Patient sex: M
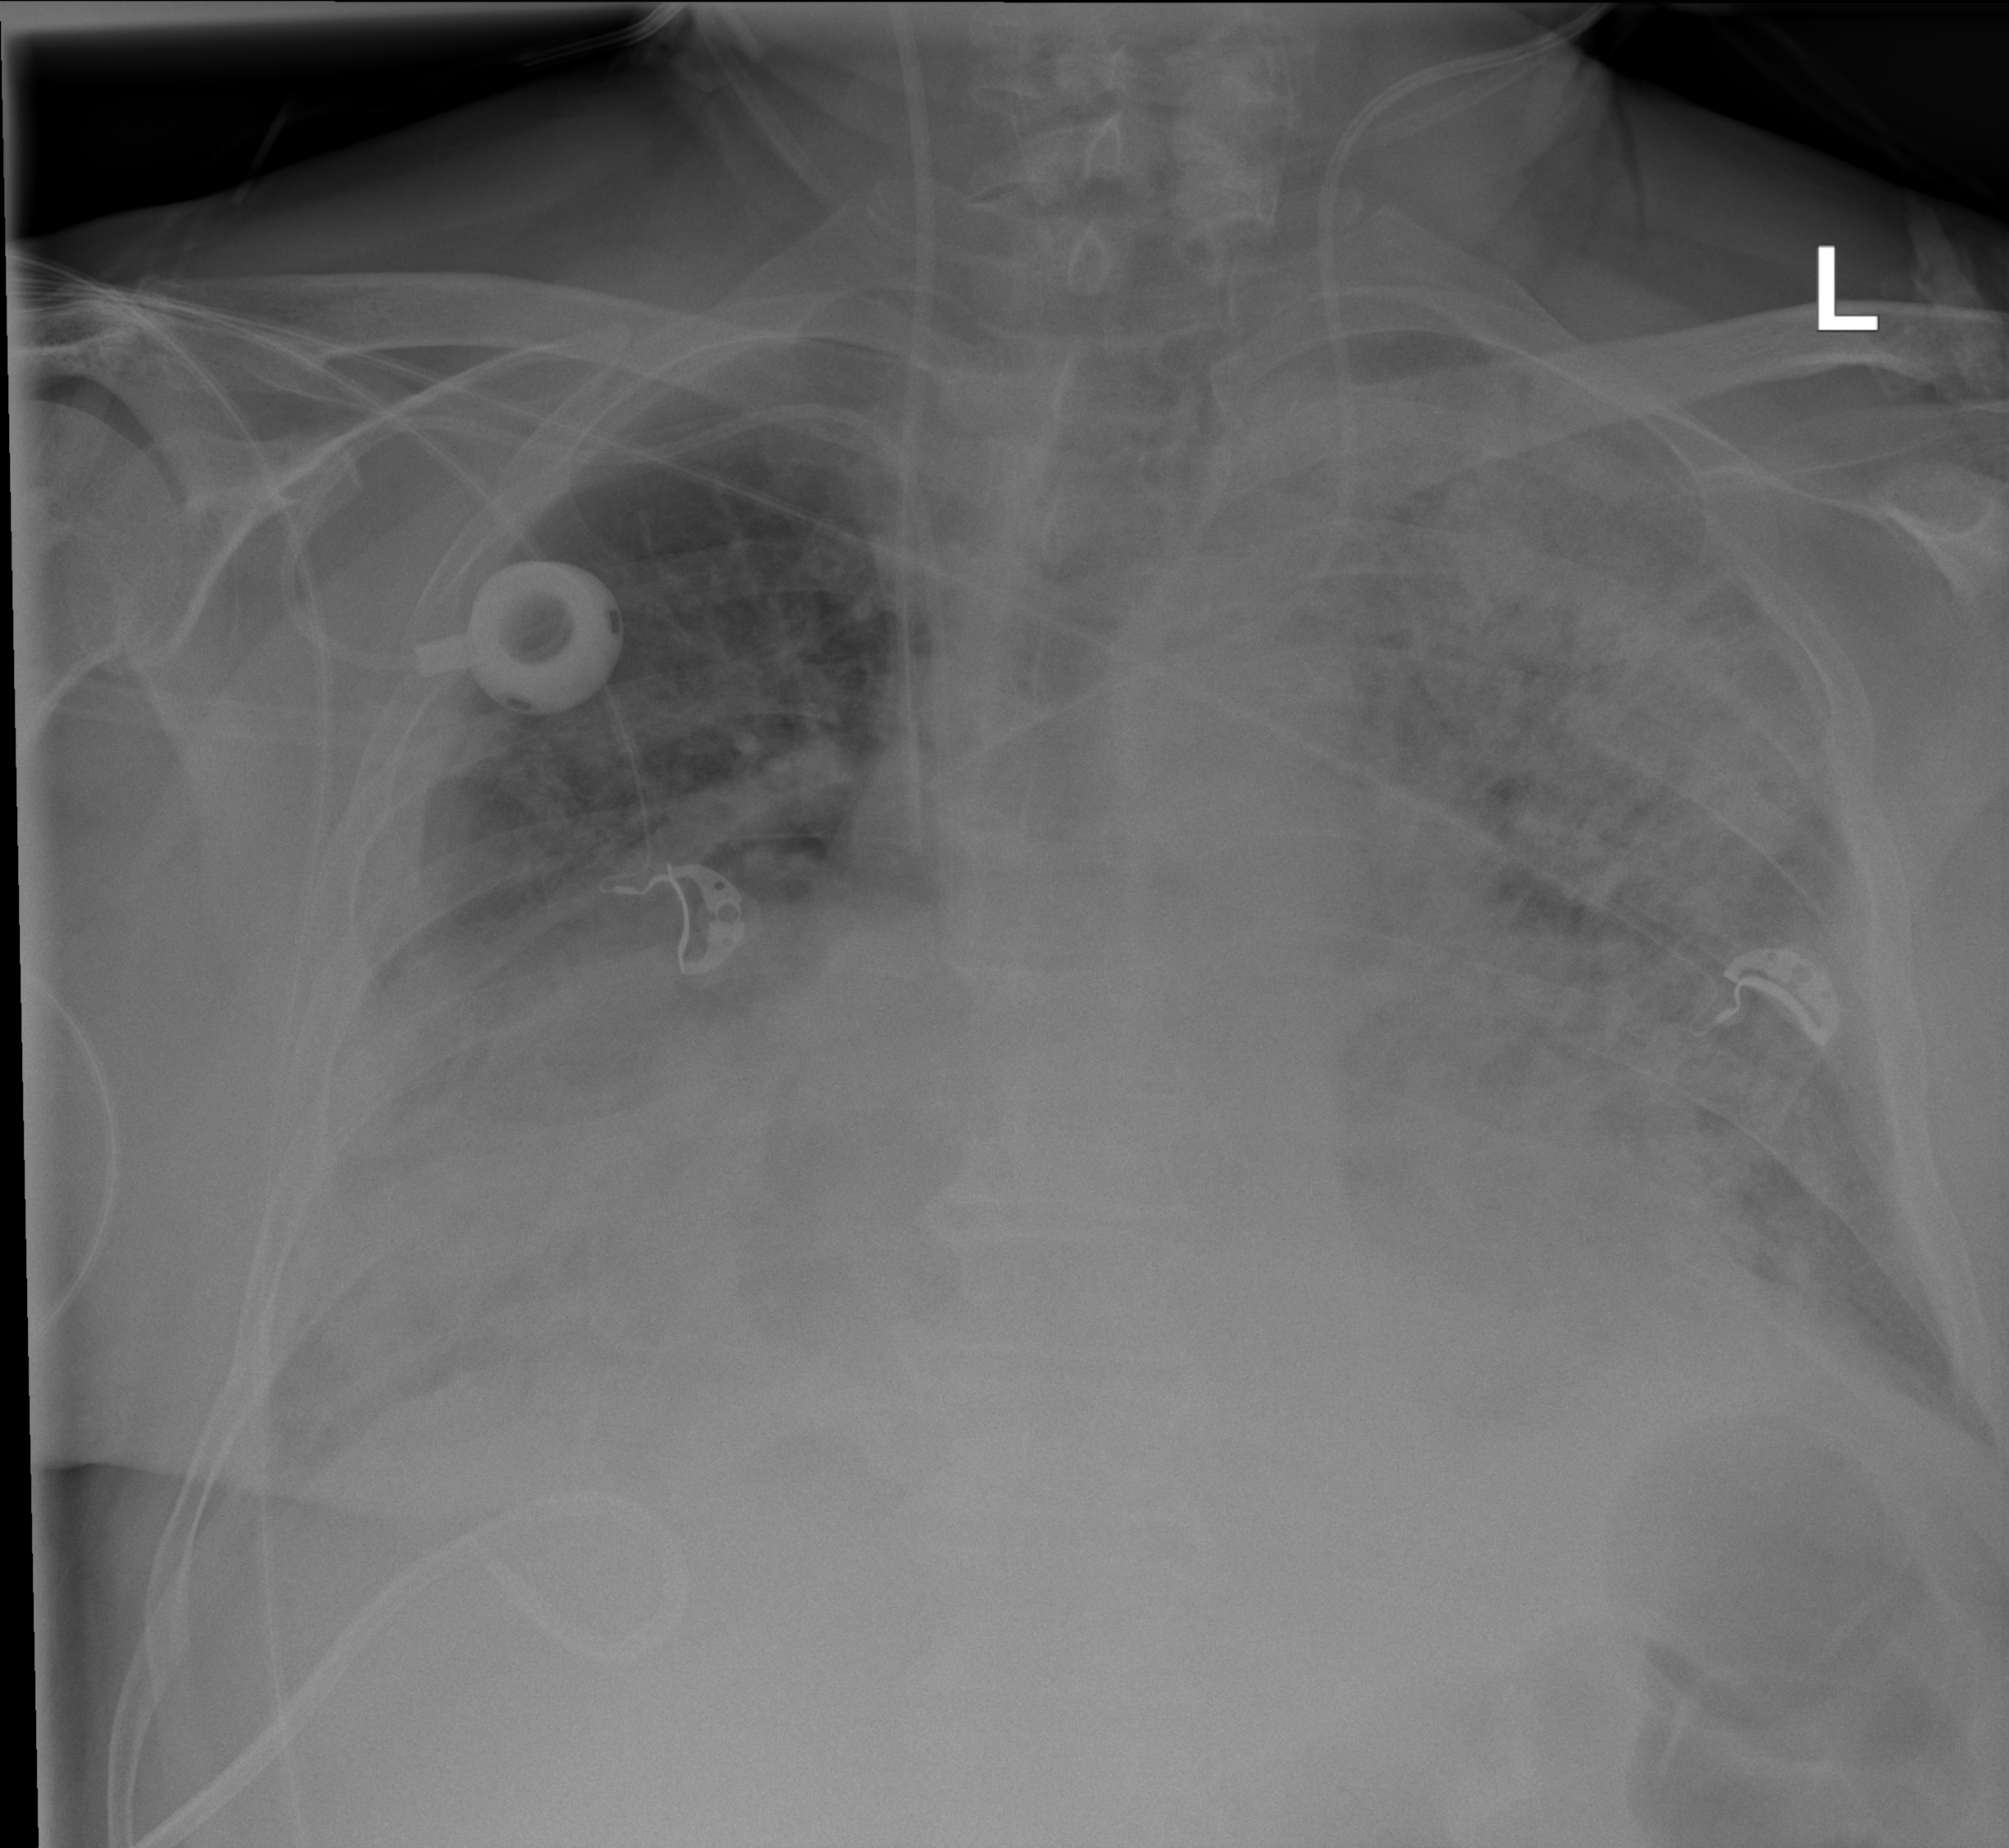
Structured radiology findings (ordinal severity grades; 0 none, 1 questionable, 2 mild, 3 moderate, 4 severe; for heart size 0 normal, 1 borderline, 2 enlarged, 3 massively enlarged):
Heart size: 2
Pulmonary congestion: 2
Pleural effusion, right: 2
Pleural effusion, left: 0
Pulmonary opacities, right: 3
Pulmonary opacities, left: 3
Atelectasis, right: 3
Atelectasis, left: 2